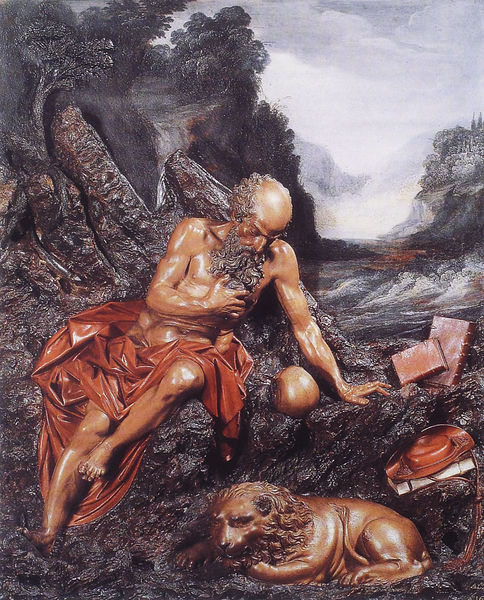
Titel: Der hl. Hieronymus
Institution: Madrid, Museo Thyssen-Bornemisza
Schlagwörter: baum, berg, felsen, gemälde, haut, himmel, mann, meer, nackt, umhang, wasser, wolken, bäume, grün, braun, holz, hut, hund, rot, tier, tuch, ball, alt, bart, bärtig, falten, schädel, figur, gewand, gold, decke, statue, mähne, schwanz, relief, bücher, berge, fels, schlucht, rast, figuren, glatze, barfuss, alter, buch, kugel, tasche, schnitzerei, rolle, reflektion, löwe, einsiedler, hieronimus, hyronimus, mmann, gemällde